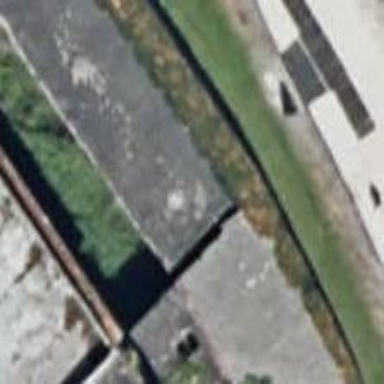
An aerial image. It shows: Warehouse building.